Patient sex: F
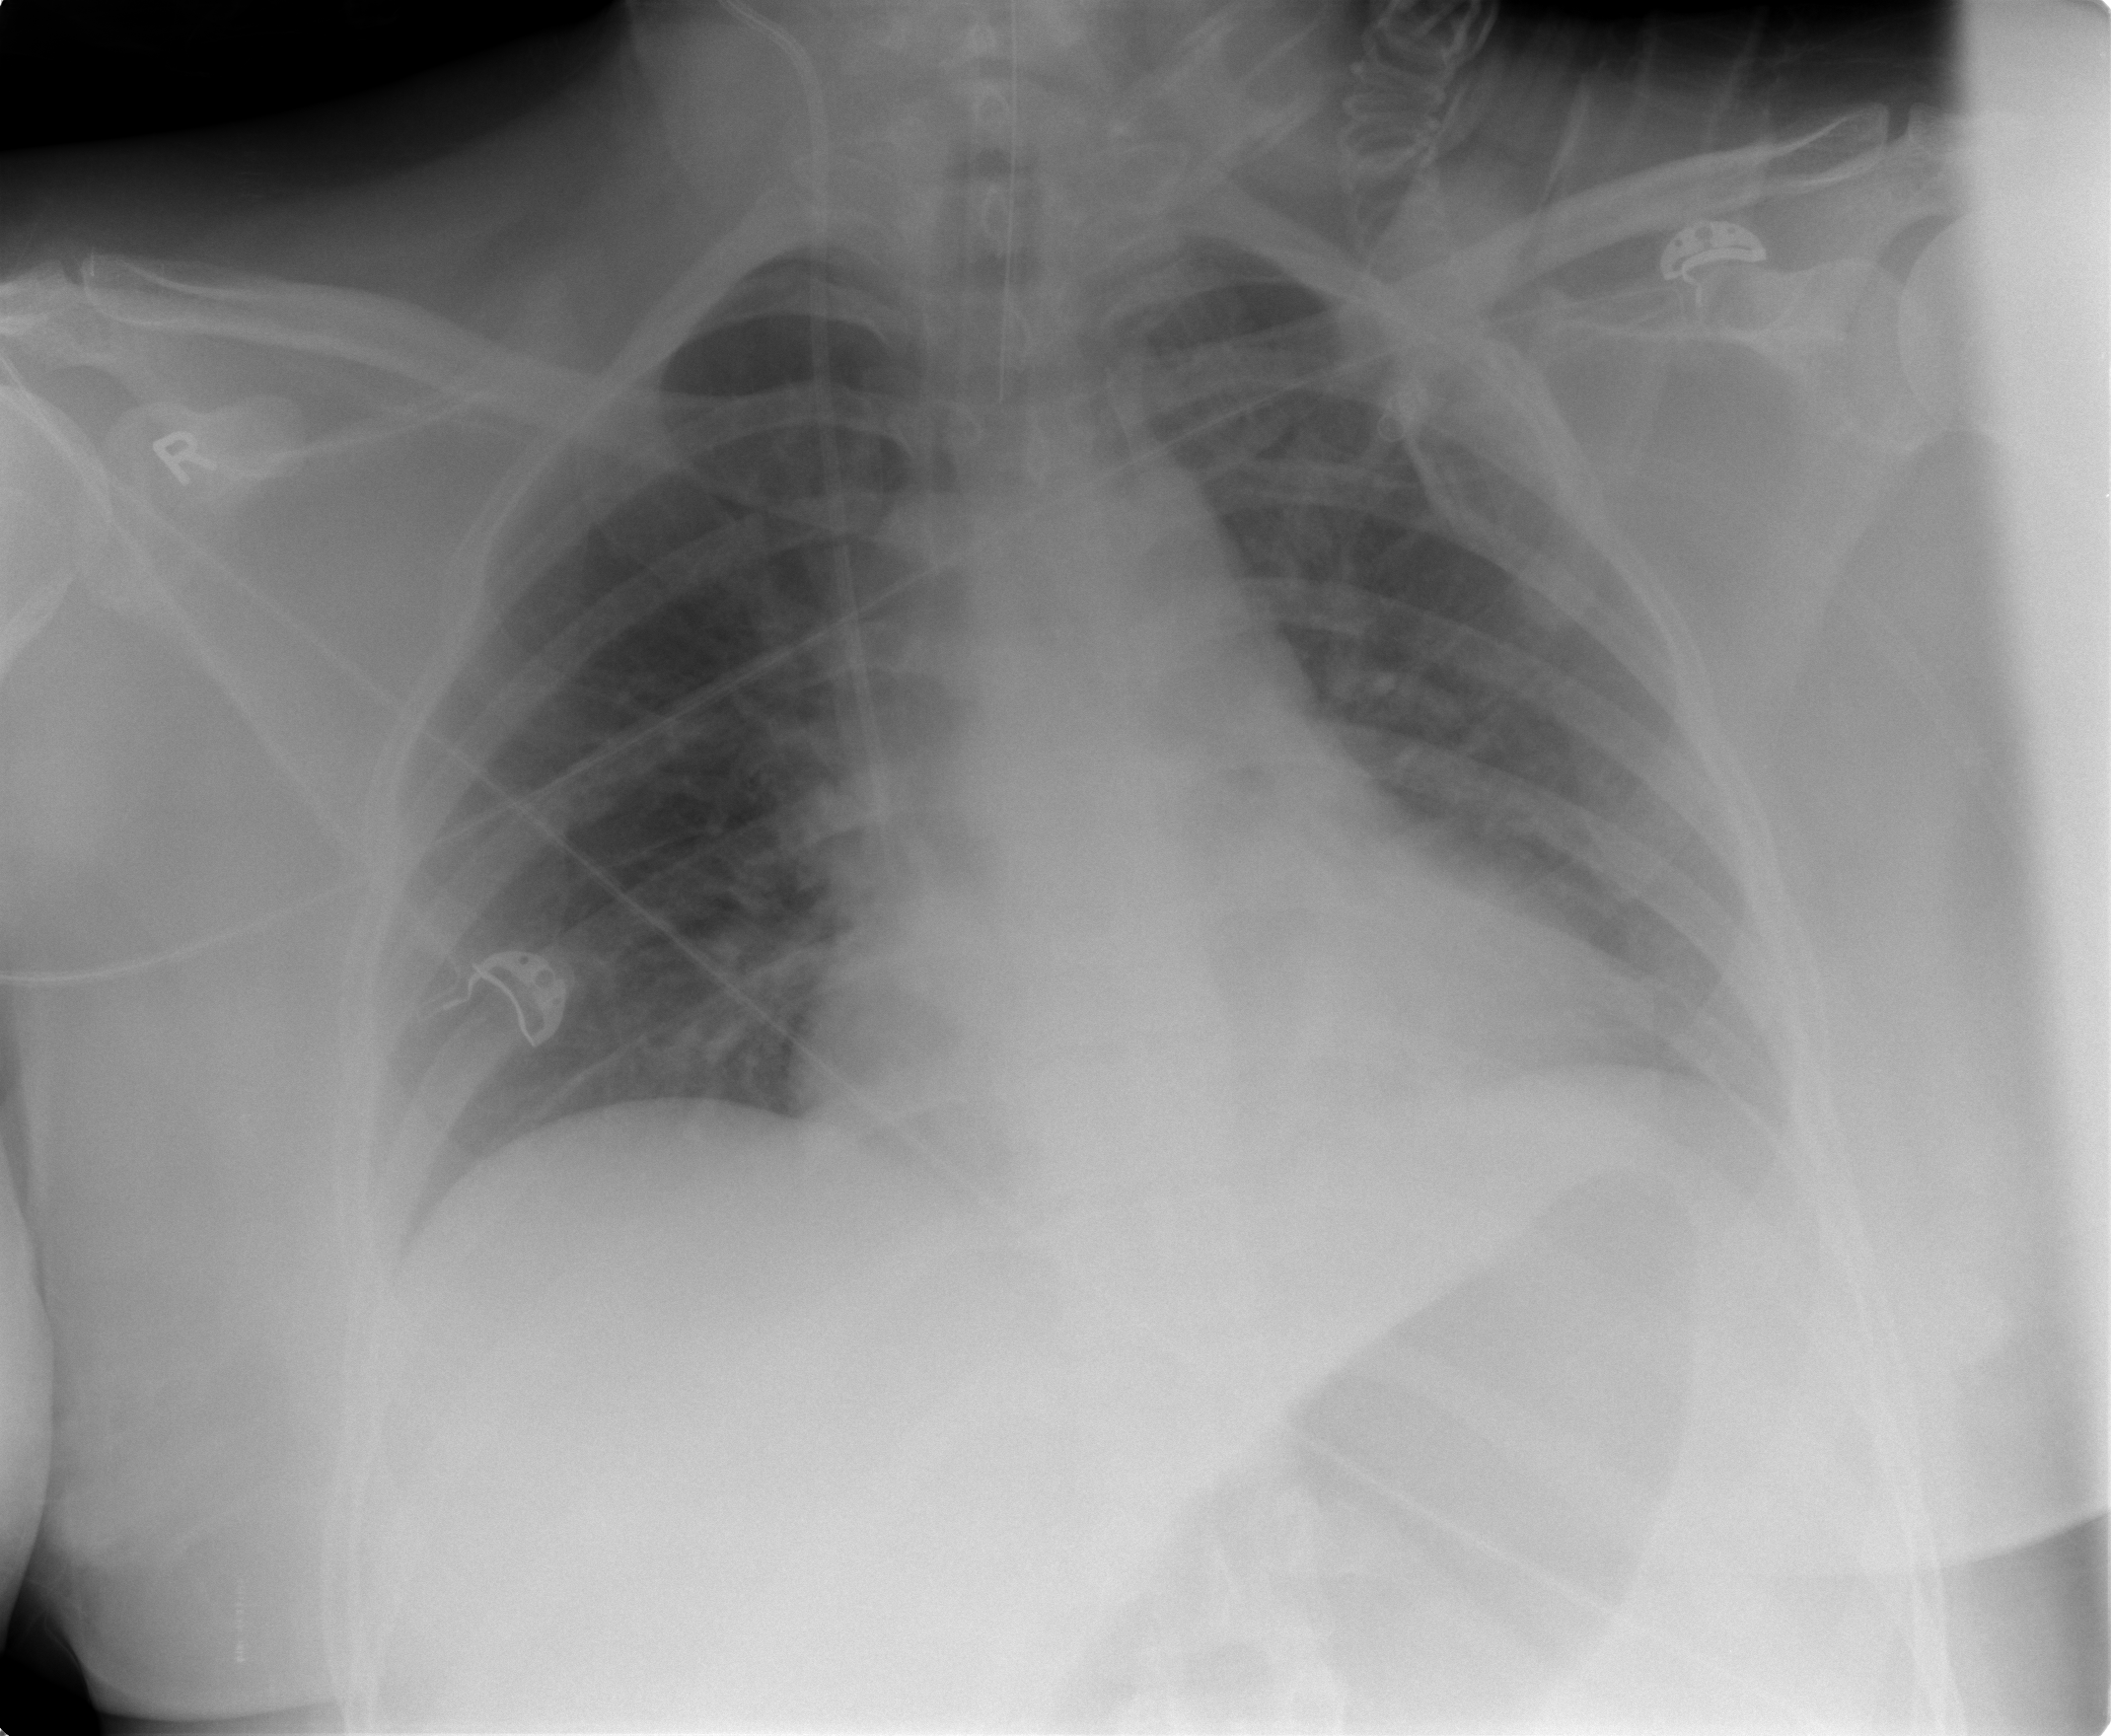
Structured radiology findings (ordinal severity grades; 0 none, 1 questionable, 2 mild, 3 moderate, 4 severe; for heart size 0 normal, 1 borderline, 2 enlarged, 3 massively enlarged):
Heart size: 1
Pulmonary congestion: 0
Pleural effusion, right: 0
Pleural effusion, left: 1
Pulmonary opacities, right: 0
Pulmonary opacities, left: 0
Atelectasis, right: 0
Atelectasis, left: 2